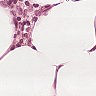
Metastatic tissue present: no